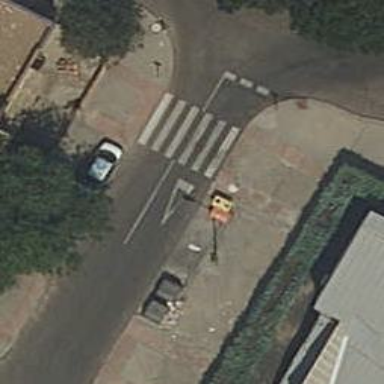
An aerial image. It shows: Zebra crossing on the road.